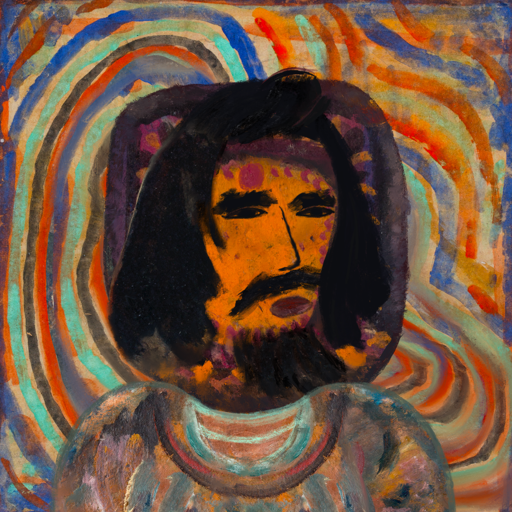
Background: Sisters, Head And Neck Side: Doll_w_Hair, Face Side: Mosgoul, Bust: Boggyland, Hair Side: Mosgoul, Head Accessory: Blank, Second Necklace: Blank, Necklace: Blank, Baby: Blank